Field crop: maize
Growth stage: 2
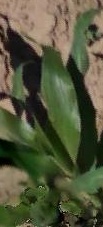
Species: maize